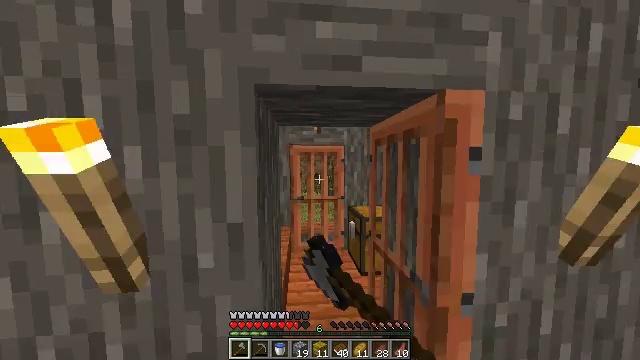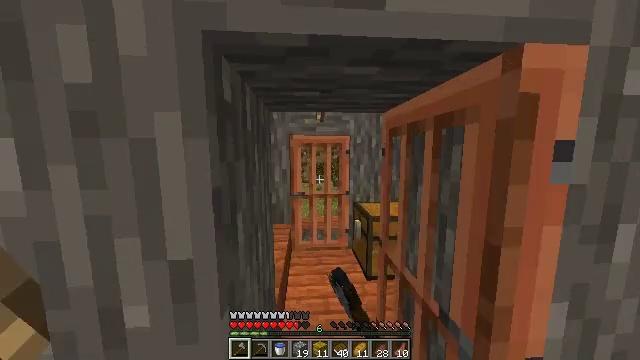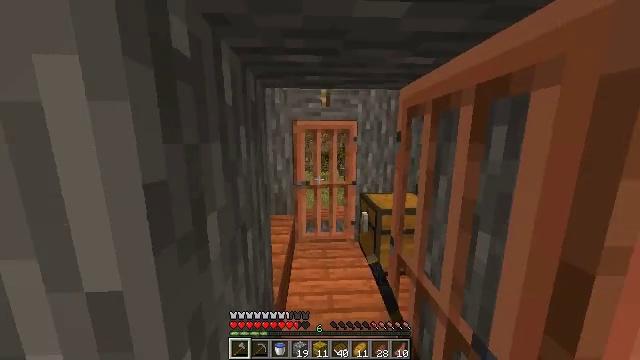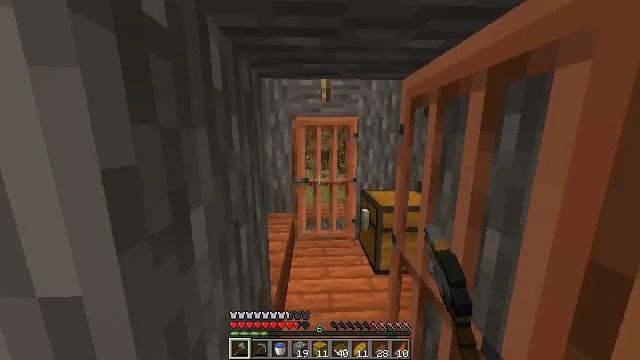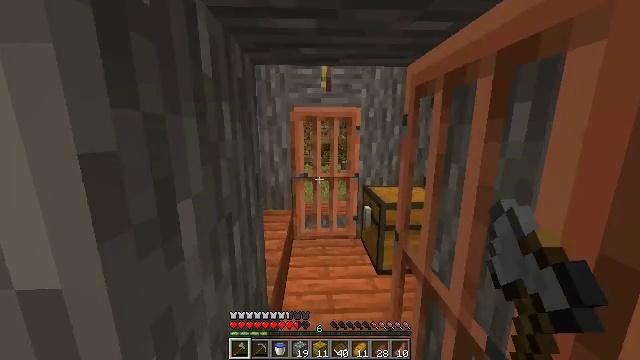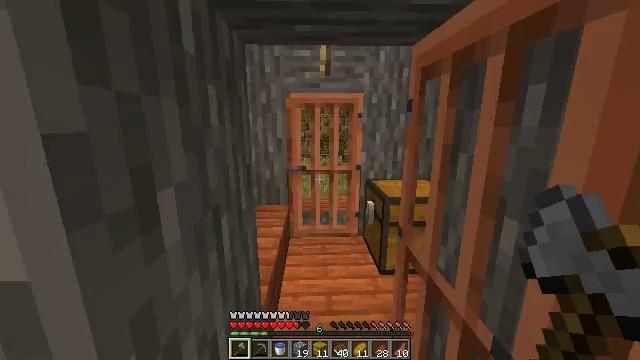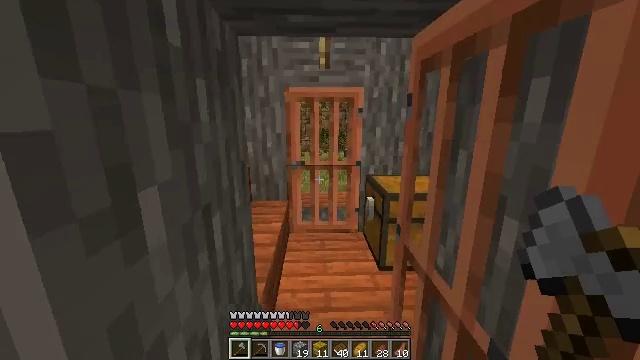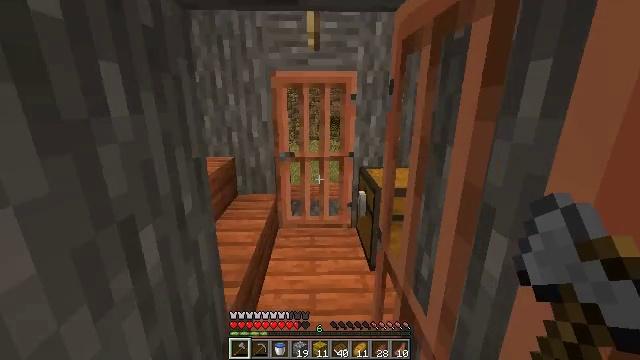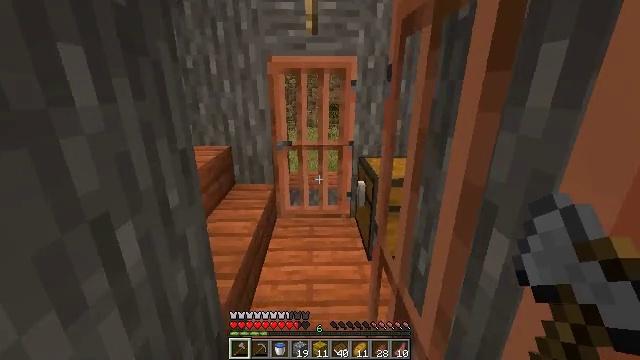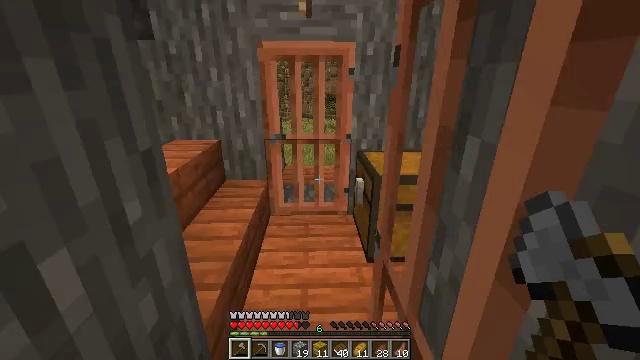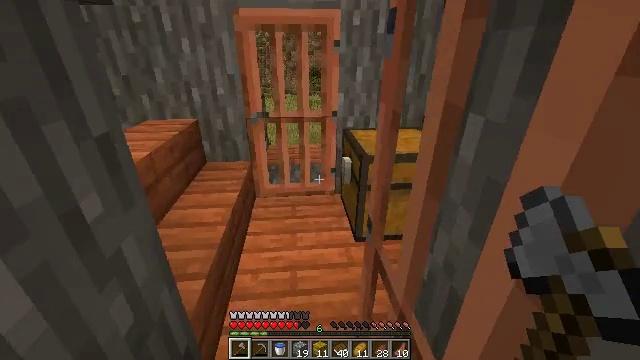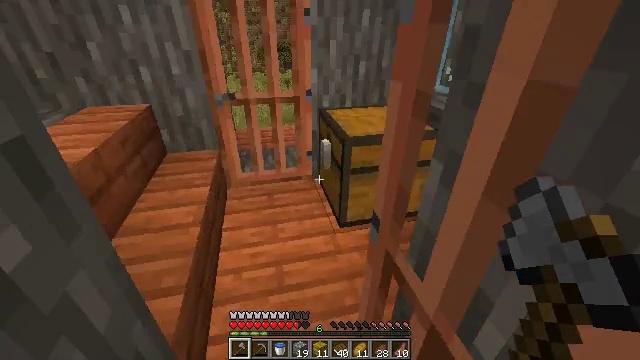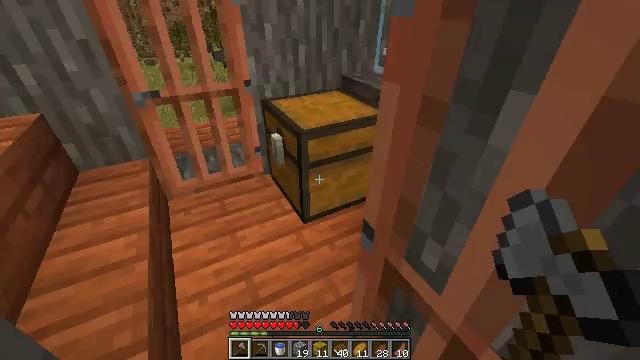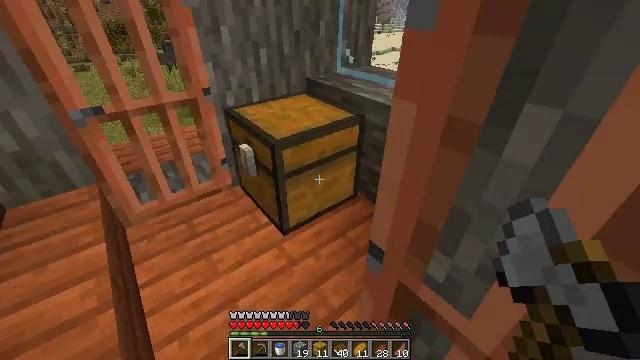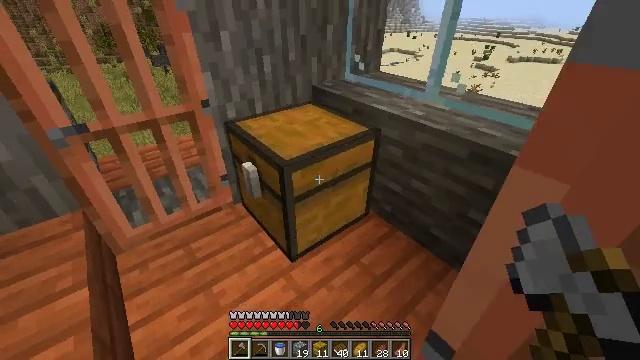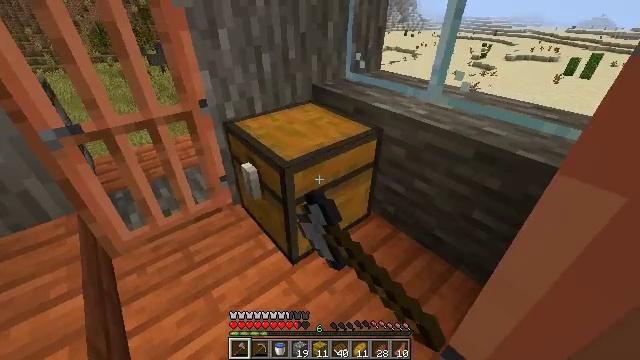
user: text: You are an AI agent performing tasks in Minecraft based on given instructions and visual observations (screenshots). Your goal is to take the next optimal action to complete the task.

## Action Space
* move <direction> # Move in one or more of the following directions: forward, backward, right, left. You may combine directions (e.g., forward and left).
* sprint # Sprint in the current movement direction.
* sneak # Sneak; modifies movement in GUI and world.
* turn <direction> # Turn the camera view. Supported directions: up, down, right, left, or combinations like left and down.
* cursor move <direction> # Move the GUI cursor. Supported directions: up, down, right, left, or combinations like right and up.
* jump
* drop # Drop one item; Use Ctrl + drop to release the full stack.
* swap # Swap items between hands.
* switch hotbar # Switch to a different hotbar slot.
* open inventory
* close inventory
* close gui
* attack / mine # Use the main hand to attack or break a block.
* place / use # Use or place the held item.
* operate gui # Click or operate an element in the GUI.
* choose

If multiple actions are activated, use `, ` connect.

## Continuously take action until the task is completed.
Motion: motion action
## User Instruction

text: Reclaim the acacia fence from a structure.
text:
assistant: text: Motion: move forward, sprint, turn left and down
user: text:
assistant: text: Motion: move forward, sprint, turn left and down
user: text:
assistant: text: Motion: move forward
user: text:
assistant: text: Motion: move forward, turn down
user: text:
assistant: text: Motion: move forward, turn down
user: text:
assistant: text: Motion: move forward and move right, turn down
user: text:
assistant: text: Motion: move forward and move right, turn down
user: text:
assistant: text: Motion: move forward and move right, turn down
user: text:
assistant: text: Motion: move forward and move right, turn down
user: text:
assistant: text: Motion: move forward and move left, turn right and down
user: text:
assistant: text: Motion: move forward and move left, turn right and down
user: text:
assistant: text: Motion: move forward and move left, turn right and down
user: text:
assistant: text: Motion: move forward, turn right
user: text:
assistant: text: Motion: use / place
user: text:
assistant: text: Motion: use / place
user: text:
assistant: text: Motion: turn right, use / place
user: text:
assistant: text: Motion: use / place
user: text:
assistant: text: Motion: no_op
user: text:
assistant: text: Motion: open gui
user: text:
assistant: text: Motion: no_op
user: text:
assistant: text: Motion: no_op
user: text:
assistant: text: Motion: no_op
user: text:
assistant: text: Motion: no_op
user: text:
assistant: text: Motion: cursor move left
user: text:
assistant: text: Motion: cursor move left
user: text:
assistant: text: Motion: cursor move left
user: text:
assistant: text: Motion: cursor move left
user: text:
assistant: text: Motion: cursor move left
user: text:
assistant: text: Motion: cursor move left
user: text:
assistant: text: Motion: cursor move left